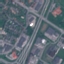
Label: Highway